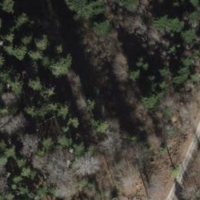
EUNIS habitat code: 41
Species observed at this site:
Allium ursinum